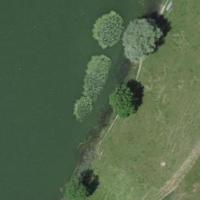
EUNIS habitat code: 14
Species observed at this site:
Lythrum salicaria
Lycopus europaeus
Mentha aquatica
Lysimachia vulgaris